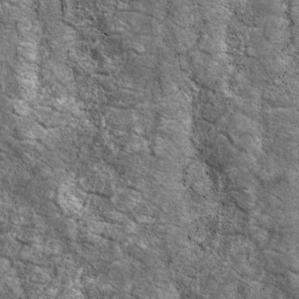
Label: non_frost